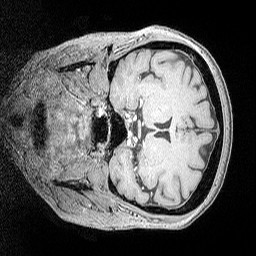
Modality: MP2RAGE
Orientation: coronal
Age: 68
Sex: female
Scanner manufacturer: siemens
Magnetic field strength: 3 T
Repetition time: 5 s
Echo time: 0.00298 s